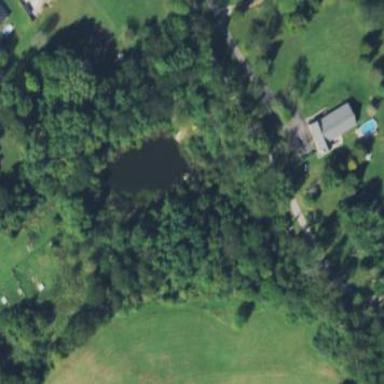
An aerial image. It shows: Serene pond surrounded by nature.